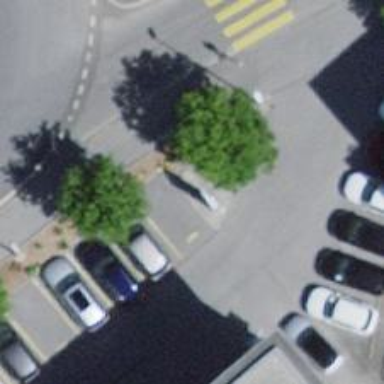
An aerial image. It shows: Charging station.